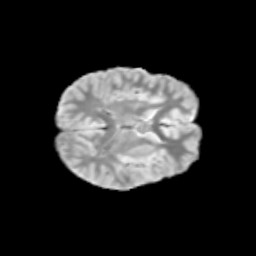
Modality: T2w
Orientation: axial
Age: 11
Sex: male
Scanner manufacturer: siemens
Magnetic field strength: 3 T
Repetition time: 3.8 s
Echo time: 0.07 s